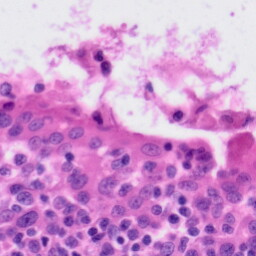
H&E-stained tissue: Tonsil